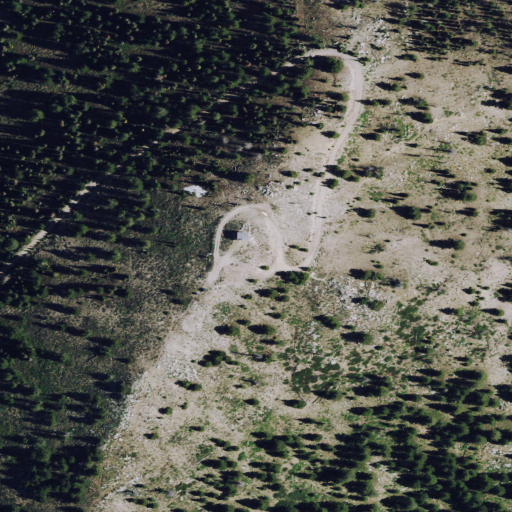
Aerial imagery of mountain in Idaho named Sunset Mountain containing shrub, evergreen forest, grassland, open development, low intensity development, and medium intensity development